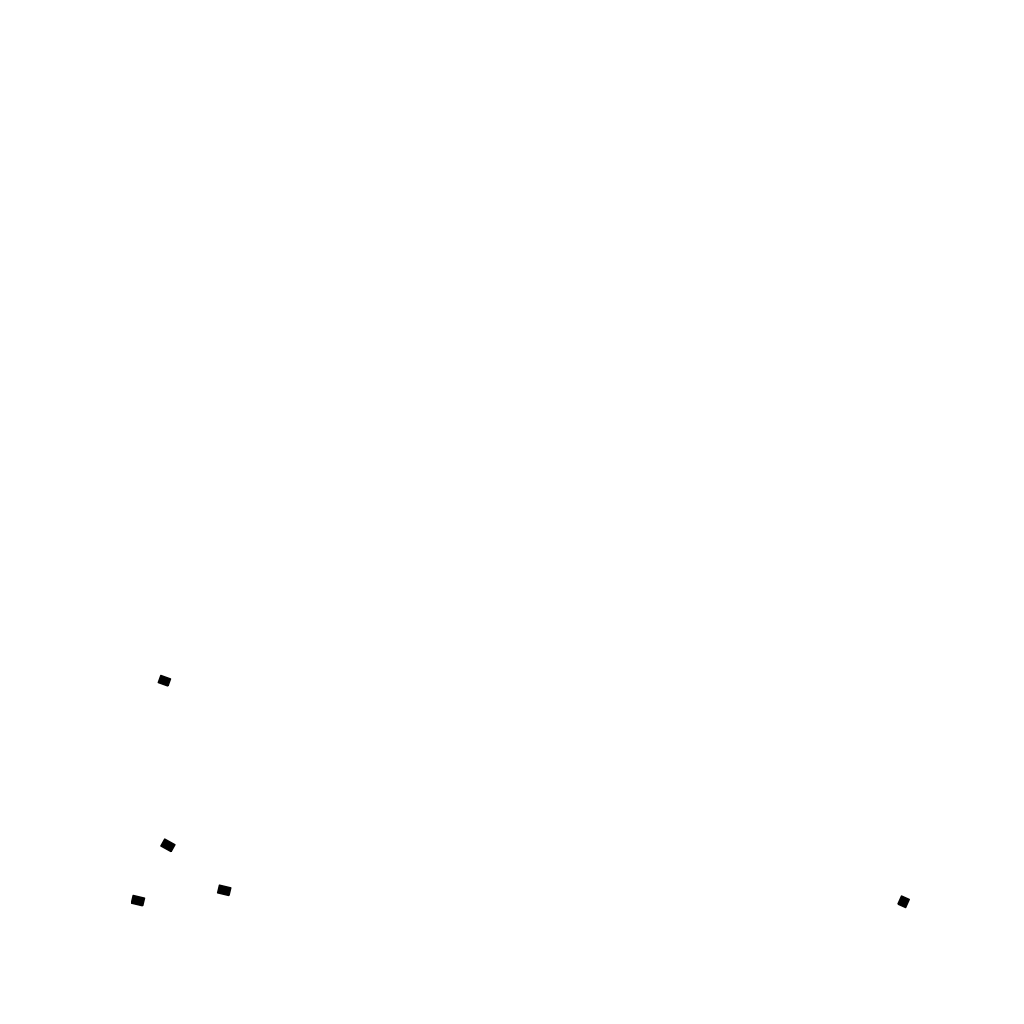
Tags: overhead vector_map, recreation, individual_rise, density_3, Building, 1.0 km²